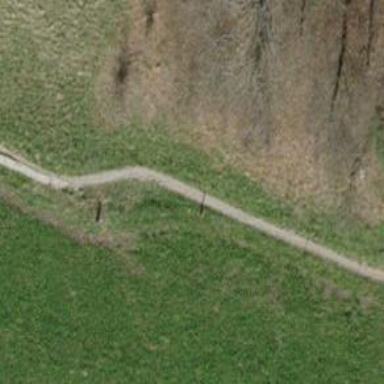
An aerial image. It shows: Path.